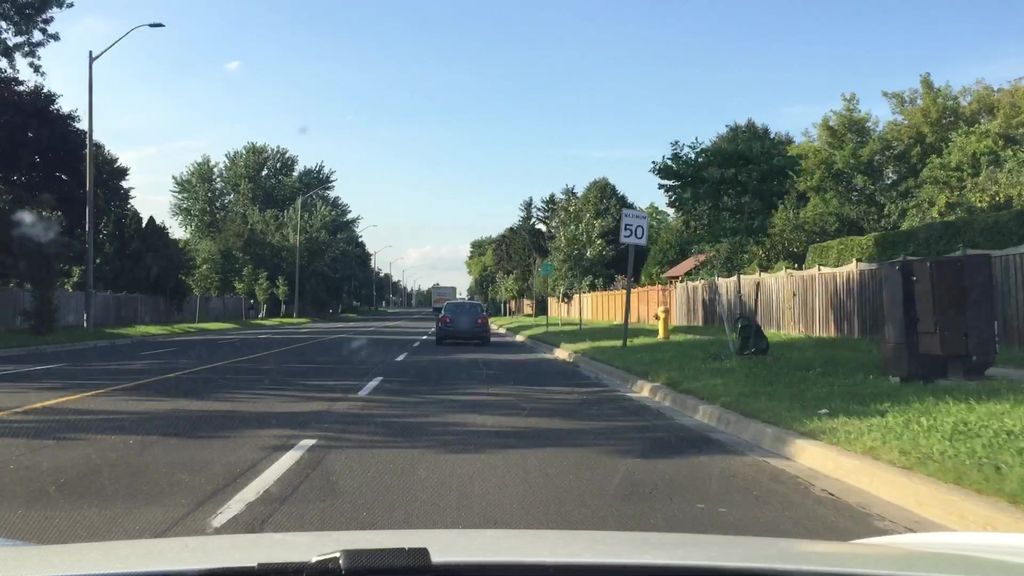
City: toronto